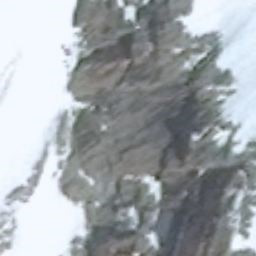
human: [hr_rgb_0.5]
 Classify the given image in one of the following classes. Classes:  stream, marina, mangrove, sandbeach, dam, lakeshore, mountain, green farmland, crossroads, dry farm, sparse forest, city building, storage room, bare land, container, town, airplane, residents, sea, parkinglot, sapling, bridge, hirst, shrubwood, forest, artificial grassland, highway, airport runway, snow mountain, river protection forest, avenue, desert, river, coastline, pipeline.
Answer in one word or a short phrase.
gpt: snow mountain